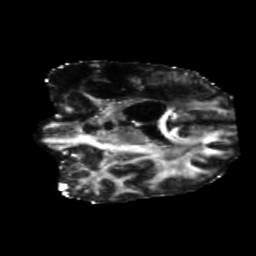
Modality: FA
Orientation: coronal
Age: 46
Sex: male
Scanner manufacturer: siemens
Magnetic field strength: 3 T
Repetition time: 5.47 s
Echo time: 0.0854 s